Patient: sex M, age 76
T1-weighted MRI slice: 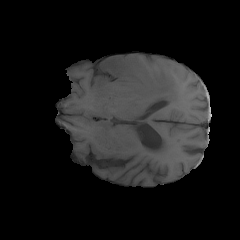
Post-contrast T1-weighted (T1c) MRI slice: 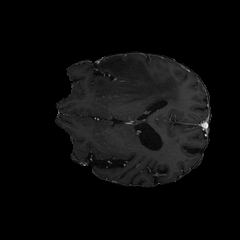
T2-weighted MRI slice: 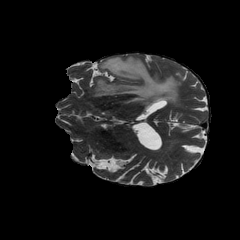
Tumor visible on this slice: yes
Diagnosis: Glioblastoma, IDH-wildtype
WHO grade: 4